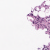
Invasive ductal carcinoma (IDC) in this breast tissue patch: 1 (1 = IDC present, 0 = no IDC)